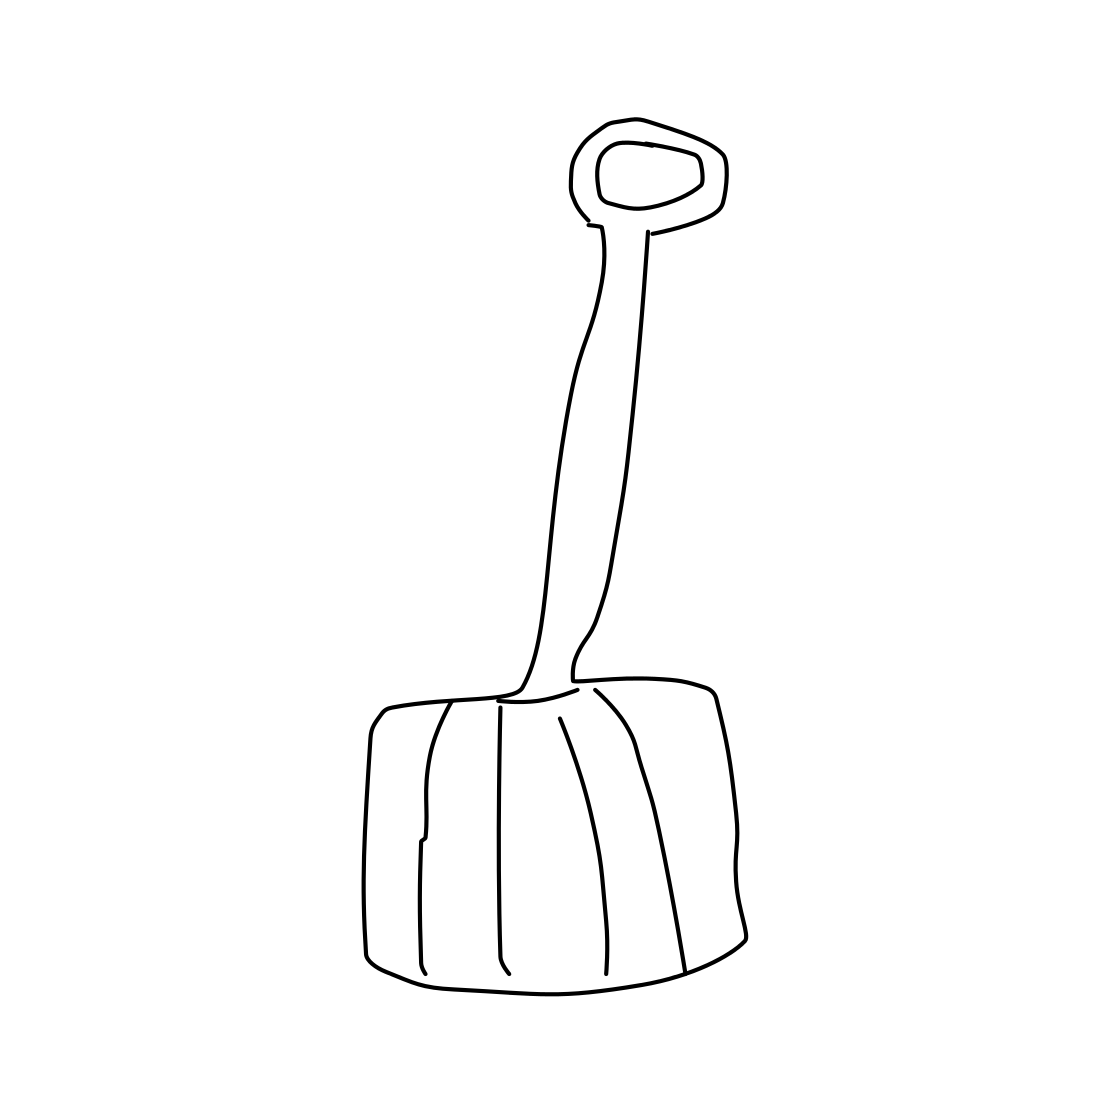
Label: shovel